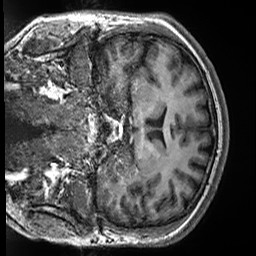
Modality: T1w
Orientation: coronal
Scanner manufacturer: siemens
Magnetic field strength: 3 T
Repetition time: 2.5 s
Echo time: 0.00299 s